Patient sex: M
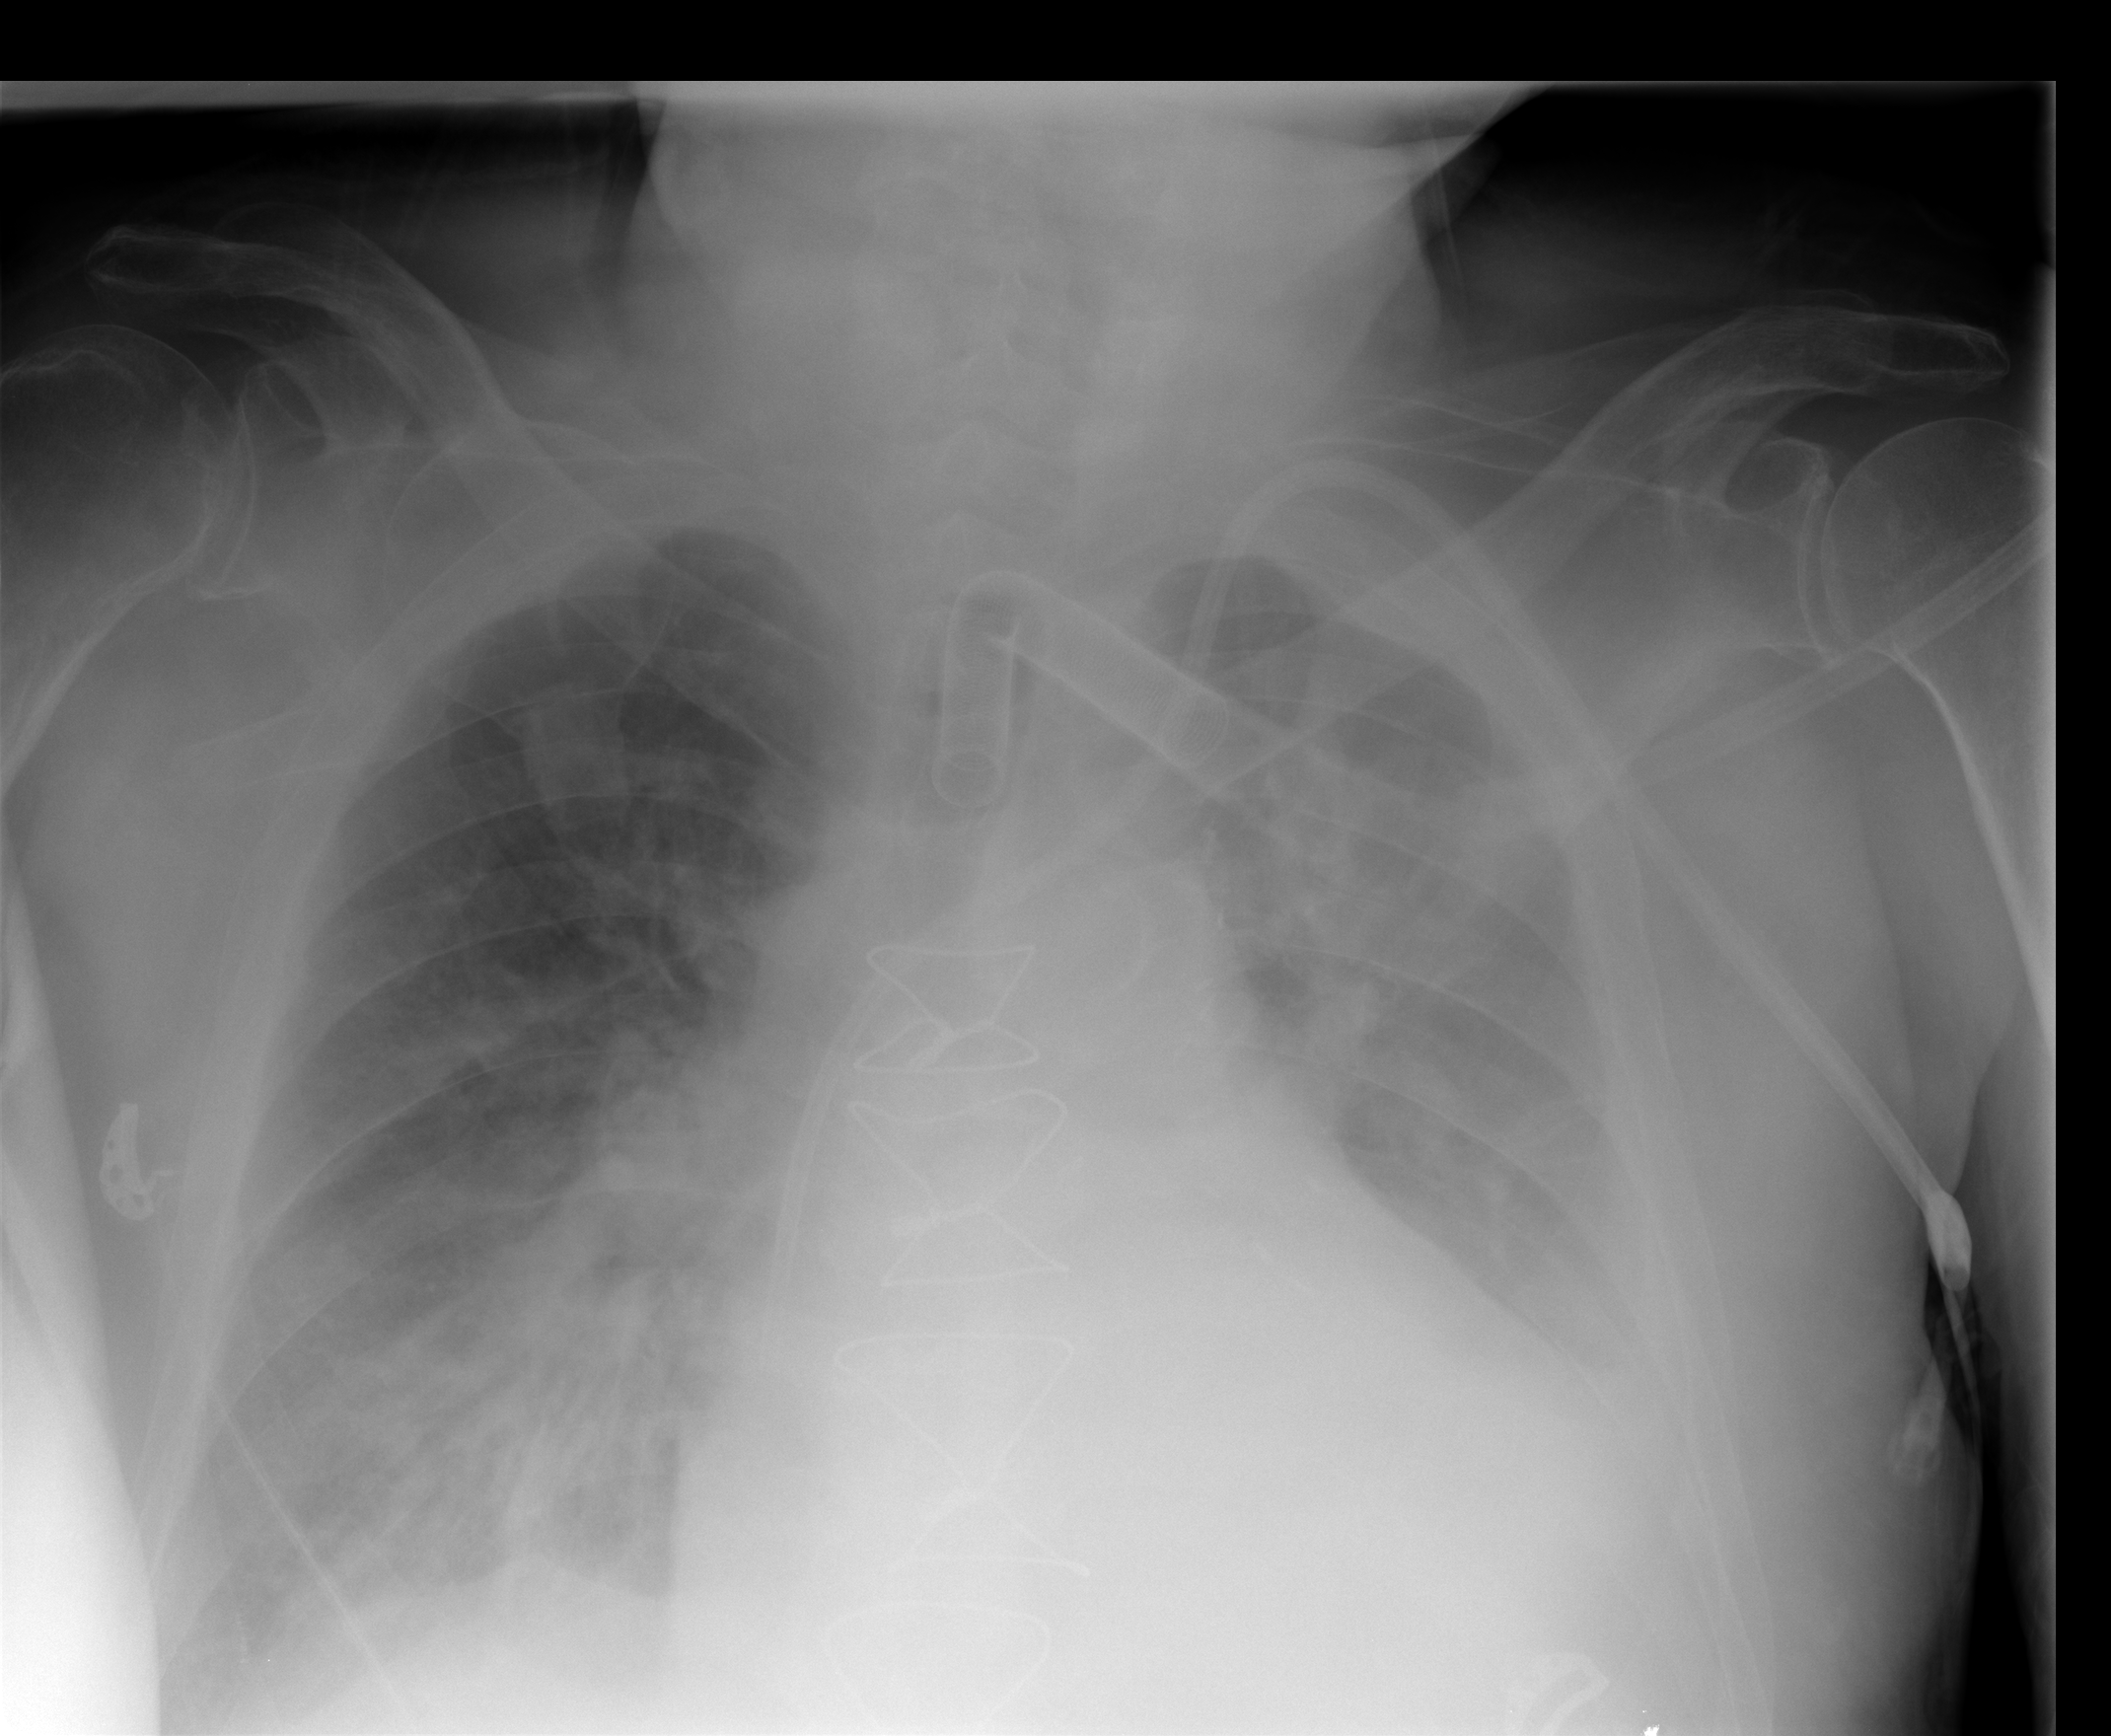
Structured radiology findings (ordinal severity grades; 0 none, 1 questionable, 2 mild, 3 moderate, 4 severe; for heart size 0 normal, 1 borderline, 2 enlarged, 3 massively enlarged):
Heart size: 2
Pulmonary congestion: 3
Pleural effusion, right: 3
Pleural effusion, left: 3
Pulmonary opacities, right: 3
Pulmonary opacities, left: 2
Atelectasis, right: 3
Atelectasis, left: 3